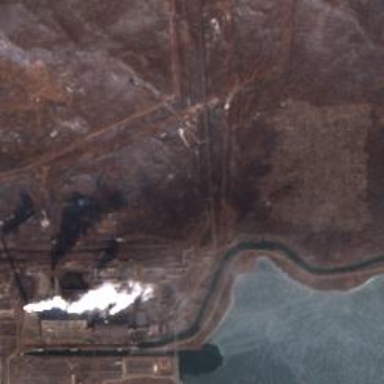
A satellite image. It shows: Industrial area with coal-powered plant.